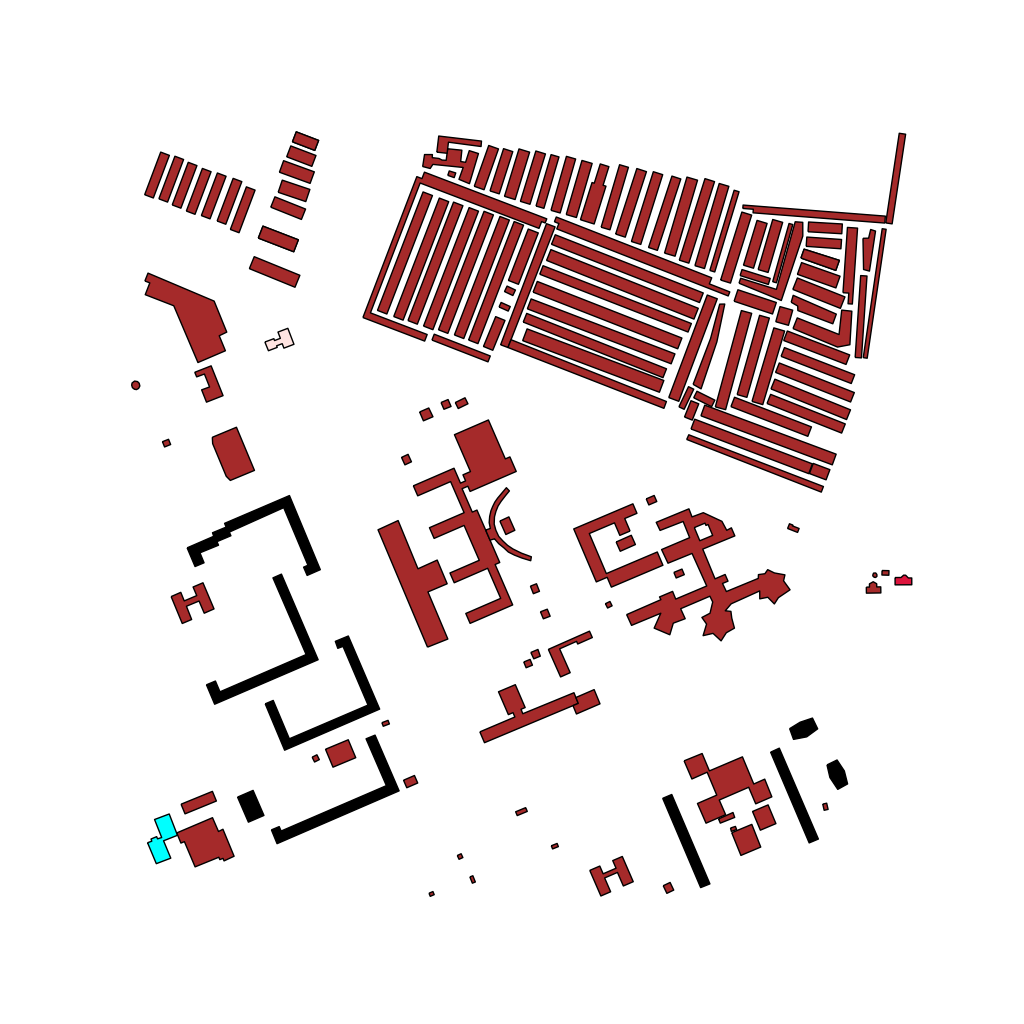
Tags: overhead vector_map, business, recreation, residential, modern, soviet, high_rise, individual_rise, low_rise, medium_rise, density_1, Building, Church, Facility, Gas, Mall, 1.0 km²